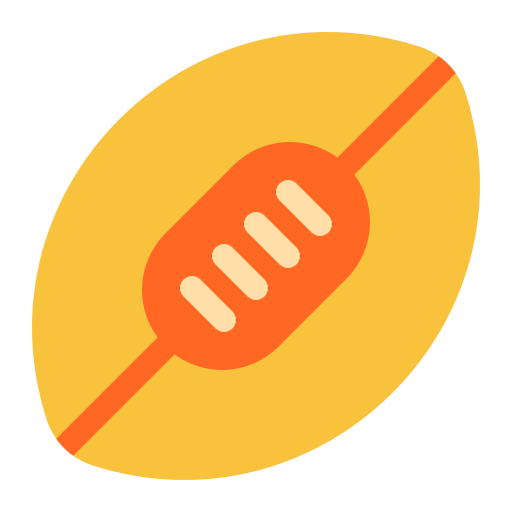
rugby football flat